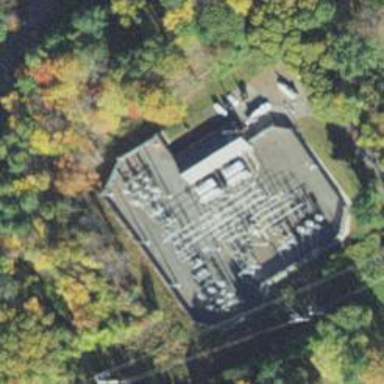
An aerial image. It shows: Switch used for power control.